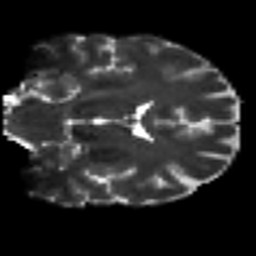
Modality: T2w
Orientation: coronal
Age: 41
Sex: male
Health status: ill
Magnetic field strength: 3 T
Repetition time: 8.4 s
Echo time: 0.0926 s